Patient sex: F
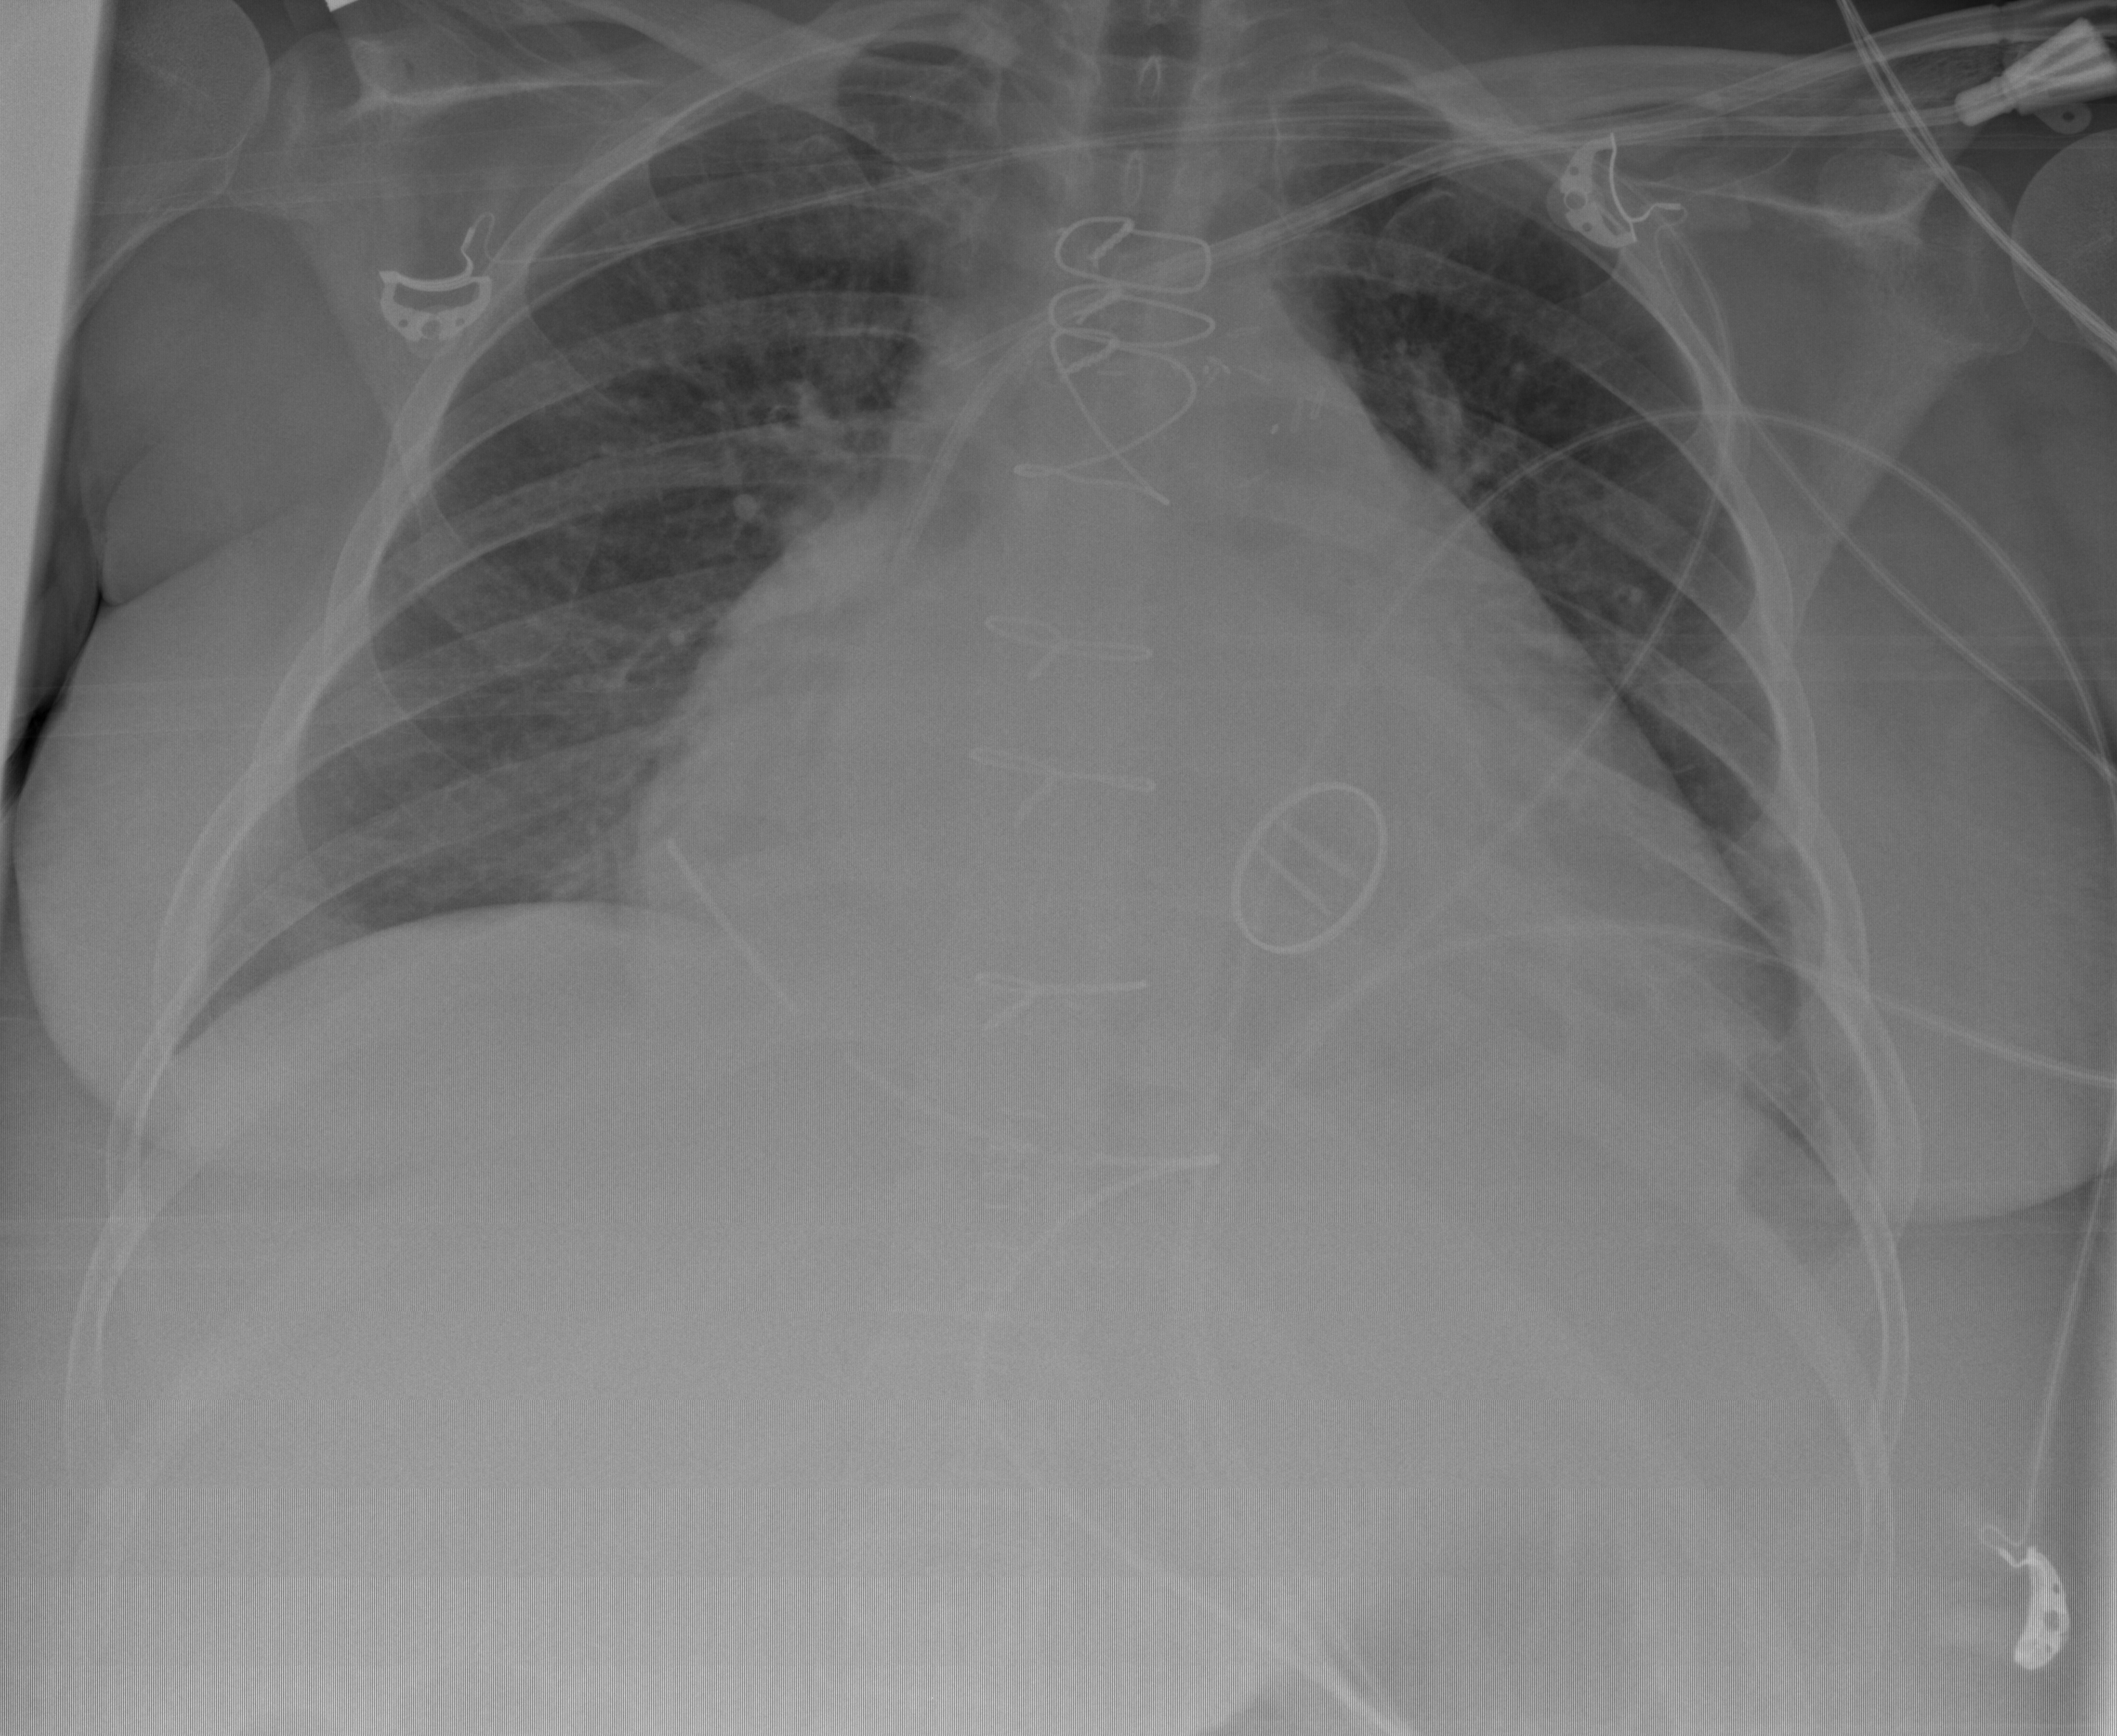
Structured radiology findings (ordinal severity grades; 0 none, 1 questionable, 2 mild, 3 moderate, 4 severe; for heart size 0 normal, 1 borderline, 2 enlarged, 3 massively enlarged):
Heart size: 3
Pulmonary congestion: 2
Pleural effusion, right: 0
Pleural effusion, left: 0
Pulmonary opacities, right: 1
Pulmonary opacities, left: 1
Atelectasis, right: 0
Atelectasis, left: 0